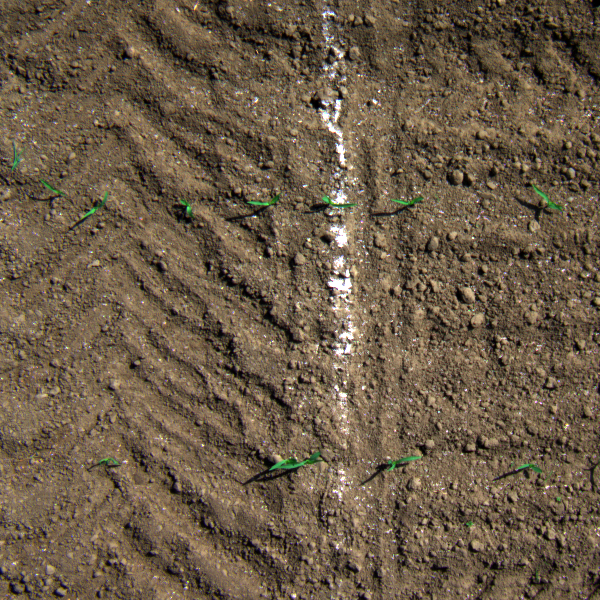
Acquisition date: 2023-05-25
Tile: 0119
Annotated plant instances:
label: maize
label: maize
label: maize
label: maize
label: maize
label: maize
label: maize
label: maize
label: maize
label: maize
label: maize
label: maize
label: maize
label: weed_other
label: weed_other
label: weed_other